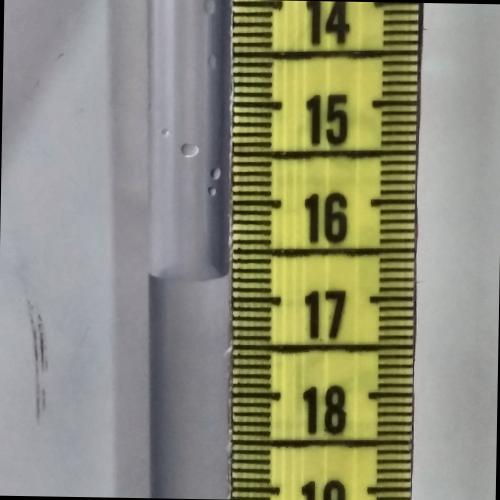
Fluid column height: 16.7 cm